Question: Pardon the PHP noob question... I have added a custom checkbox for gift wrapping to my woocommerce cart. I am able to get the value to return to the "orders" page in a custom meta box and in the order summary, but I can only get the value to return as null or "1". I'd like to return a value of "yes" or "no". Thanks in advance for any advice.
---
//
'''
add_action('woocommerce_after_order_notes', 'gift_wrapping_field');
function gift_wrapping_field( $checkout )
{
woocommerce_form_field( 'gift_wrapping', array(
'type' => 'checkbox',
'class' => array('input-checkbox'),
'label' => __('Include Free Gift Wrapping'),
'required' => false,
), $checkout->get_value( 'gift_wrapping' ));
}
'''
//
'''
add_action('woocommerce_checkout_process', 'gift_wrapping_field_process');
function my_custom_checkout_field_process()
{
global $woocommerce;
// Check if set, if its not set add an error.
if (!$_POST['terms_conditions'])
$woocommerce->add_error( __('Please agree to terms and conditions.') );
}
'''
//
'''
add_action('woocommerce_checkout_update_order_meta', 'gift_wrapping_field_update_order_meta');
function gift_wrapping_field_update_order_meta( $order_id )
{
if ($_POST['gift_wrapping']) update_post_meta( $order_id, 'Include Free Gift Wrapping', esc_attr($_POST['gift_wrapping']));
}
/*Update the order summary with field value*/
add_action( 'woocommerce_admin_order_data_after_billing_address', 'my_custom_checkout_field_display_admin_order_meta', 10, 1 );
function my_custom_checkout_field_display_admin_order_meta($order)
{
echo '<p><strong>'.__('Include Free Gift Wrapping').':</strong> ' . $order->order_custom_fields['Include Free Gift Wrapping'][0] . '</p>';
}
'''
---

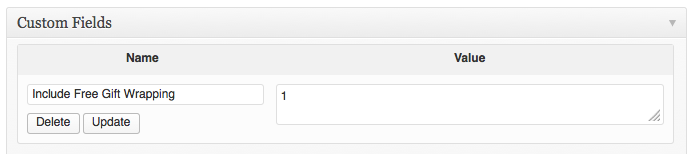
Answer: Try changing this
'''
esc_attr($_POST['gift_wrapping'])
'''
To this
'''
(esc_attr($_POST['gift_wrapping'] = 1 ? 'yes' : ''))
'''
I have tested this on a woocommerce test site I have and working for me.
This will return yes if ticked and nothing if unticked. If you are dead set on having no, then you can change the whole line from this
'''
if ($_POST['gift_wrapping']) update_post_meta( $order_id, 'Include Free Gift Wrapping', esc_attr($_POST['gift_wrapping']));
'''
To this. Which will force the save of a value even if the value has not technically been set.
'''
update_post_meta( $order_id, 'My Field', (esc_attr(isset($_POST['gift_wrapping']) && $_POST['gift_wrapping'] == 1 ? 'yes' : 'no')));
'''